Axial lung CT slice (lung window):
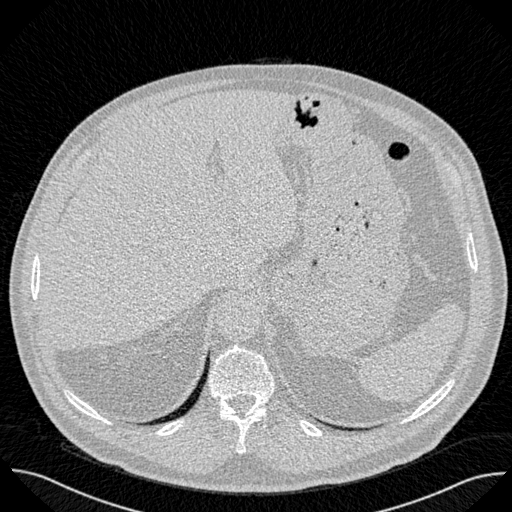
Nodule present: no